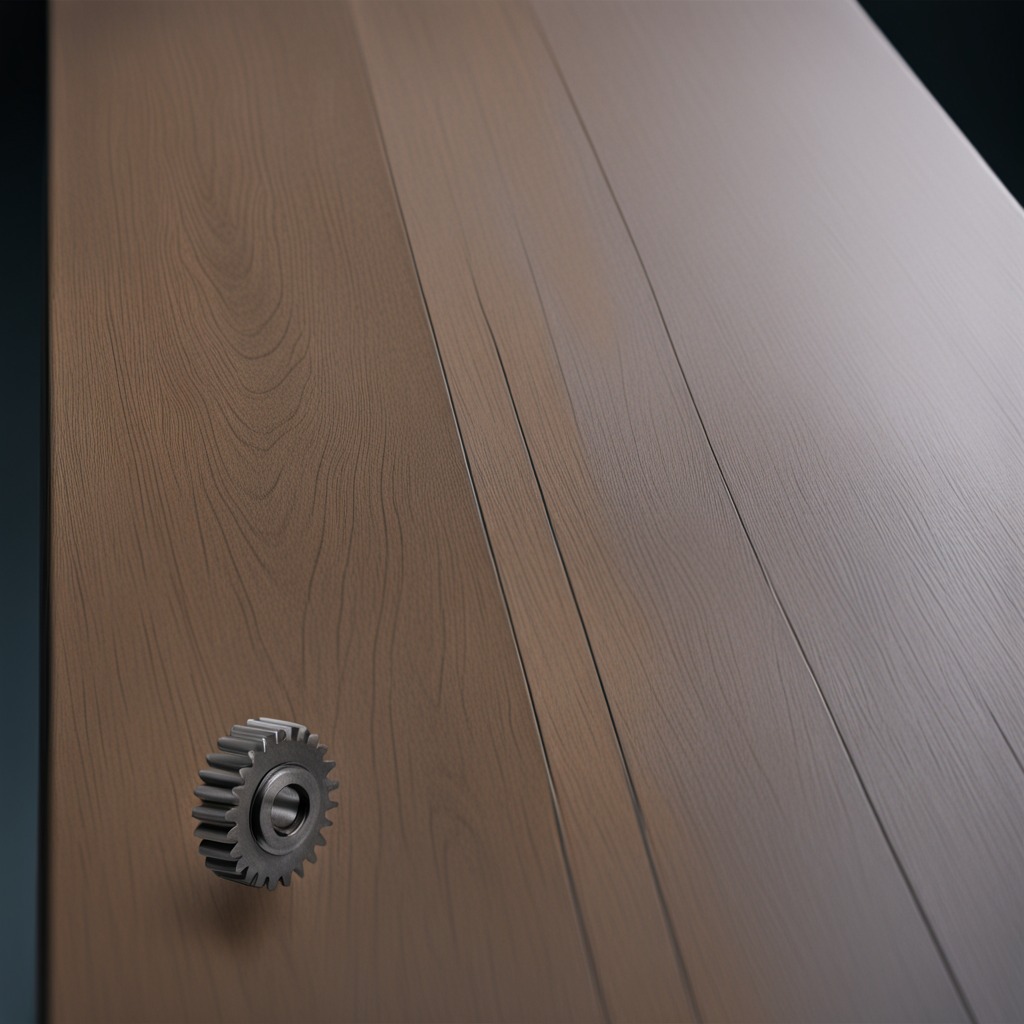
A steel gear with teeth lies on the table at twilight.